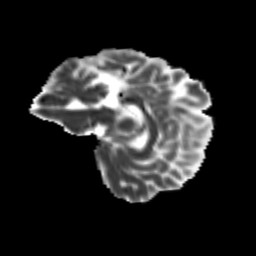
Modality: MD
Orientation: sagittal
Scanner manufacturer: siemens
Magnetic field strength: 3 T
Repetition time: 9.2 s
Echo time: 0.084 s